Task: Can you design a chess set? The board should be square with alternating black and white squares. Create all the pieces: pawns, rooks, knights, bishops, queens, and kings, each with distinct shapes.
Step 1375:
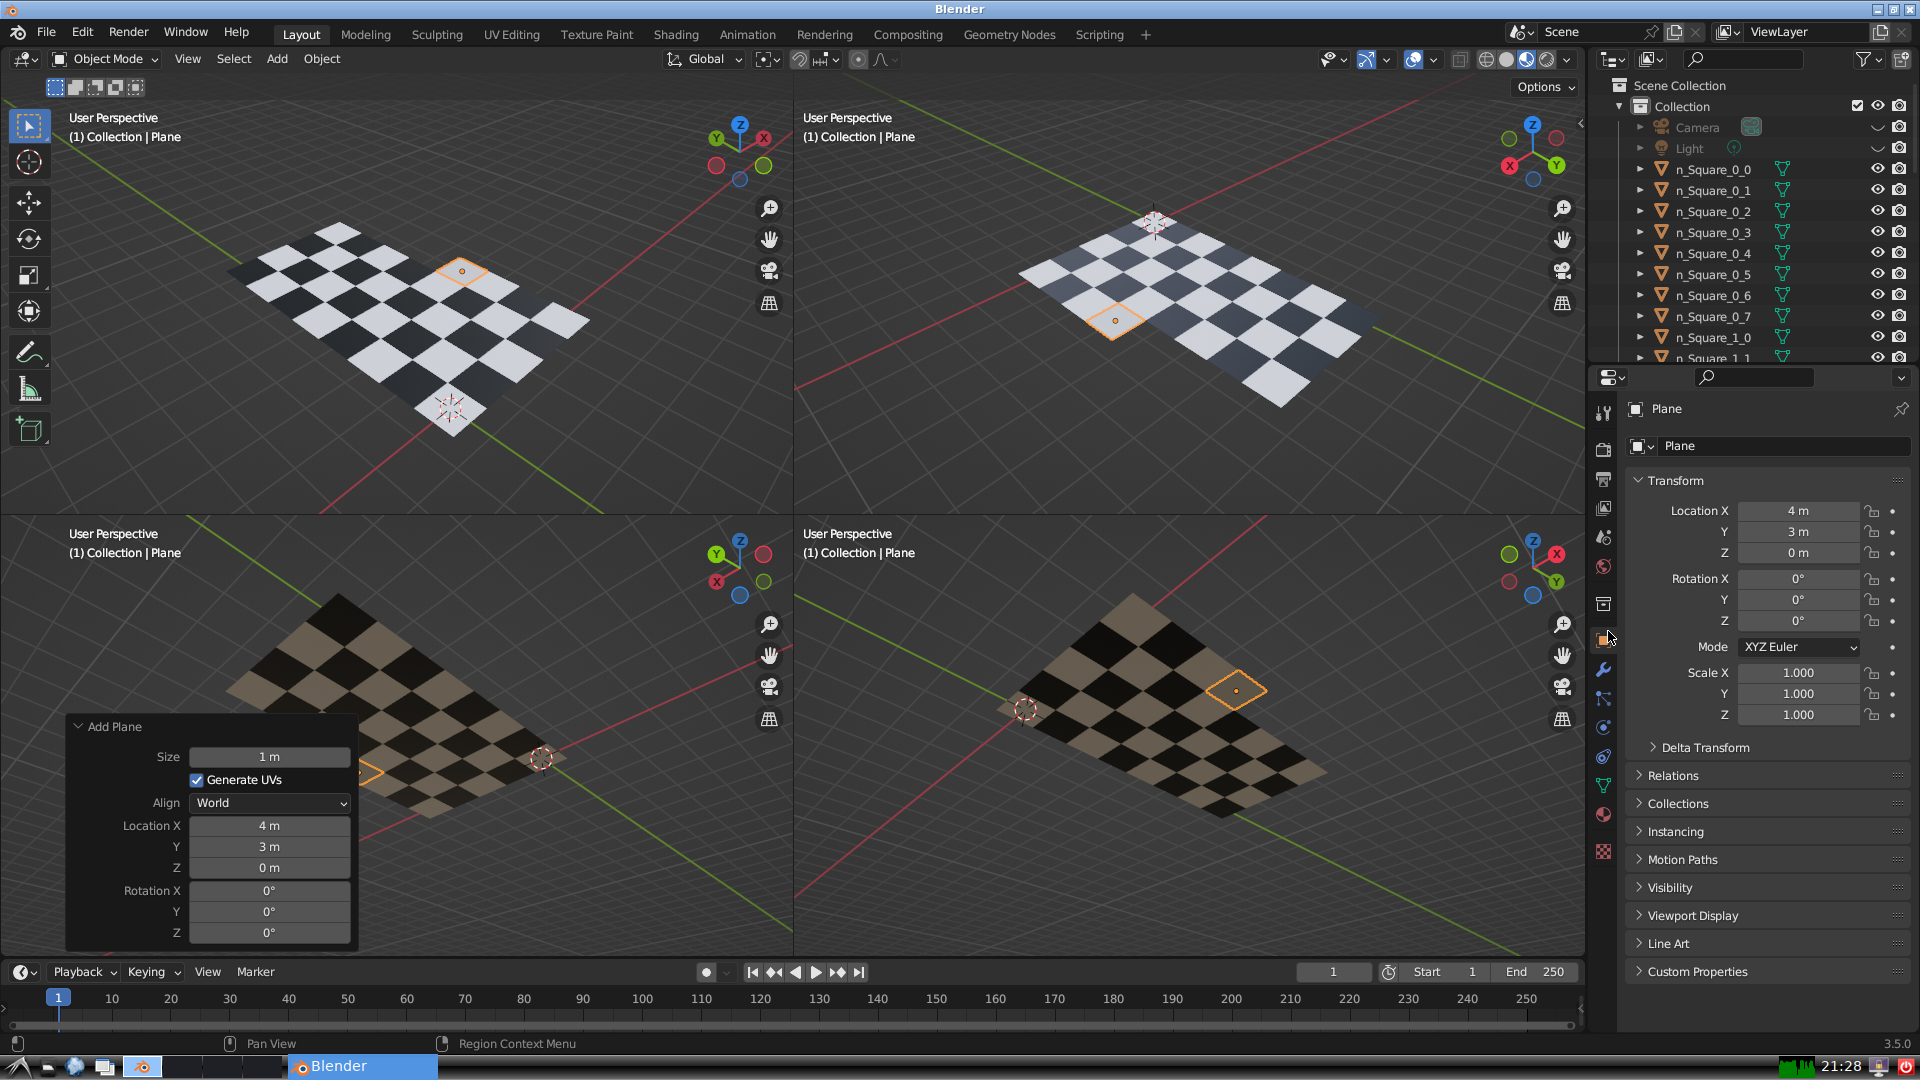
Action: {"mouse_move": [1732, 445]}